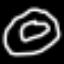
Label: donut